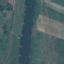
Land use / land cover class: River